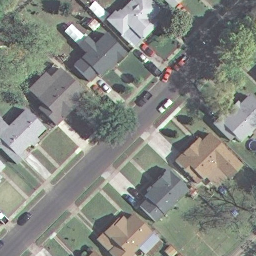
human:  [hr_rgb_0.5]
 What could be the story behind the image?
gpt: medium residential